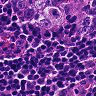
Metastatic tissue present: yes